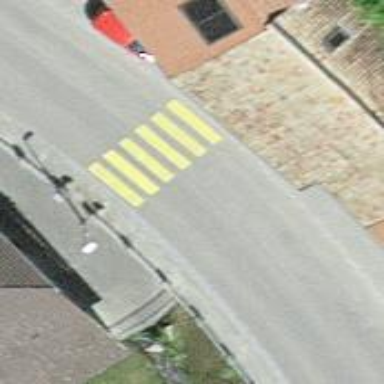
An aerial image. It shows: Uncontrolled zebra crossing.